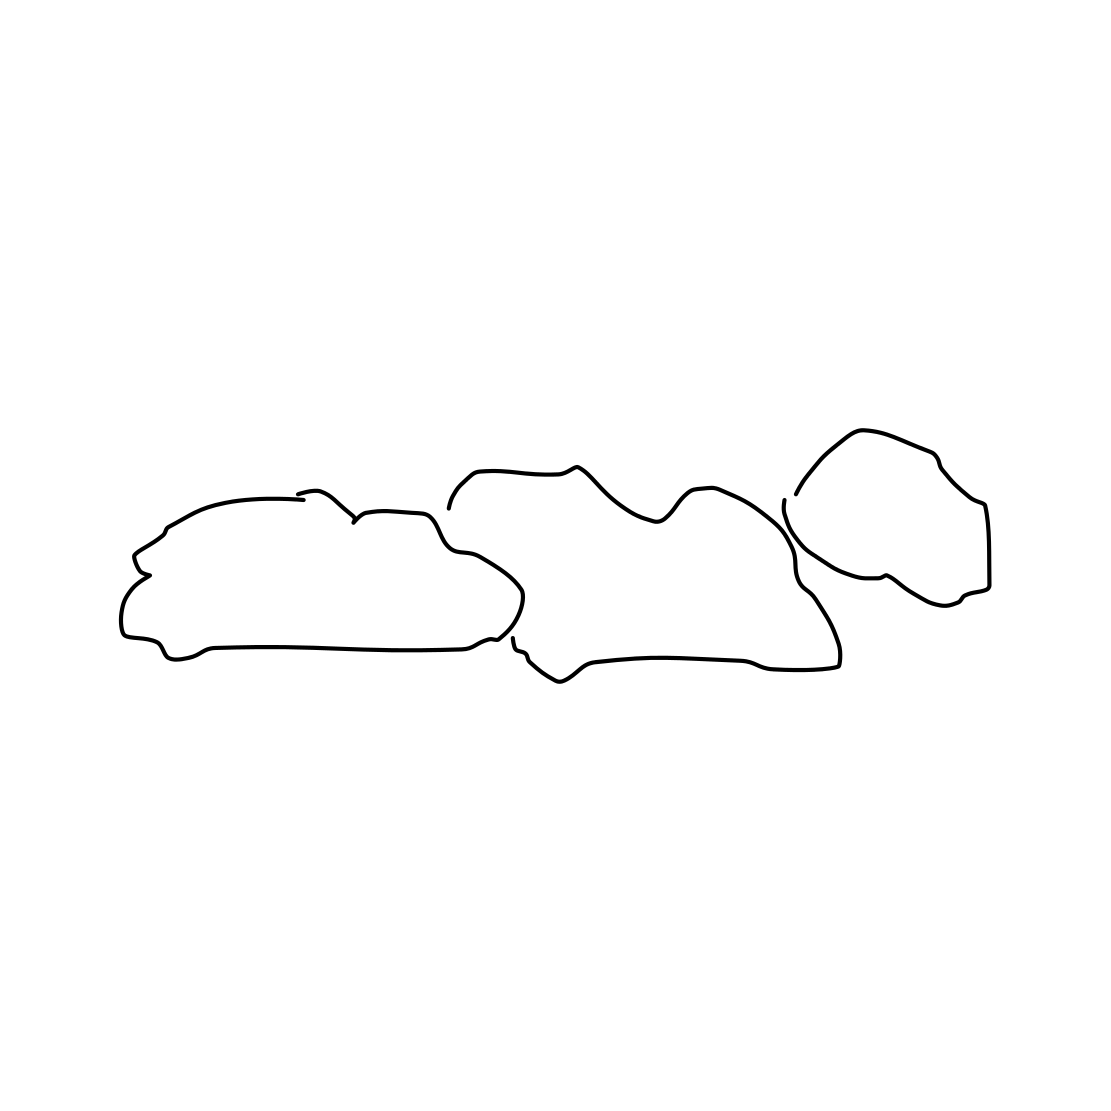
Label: cloud